Question:
libPinned~, Pinned~ project has no android libraries. (vs. PlusSample~ has)
So I cannot debug and run projects.
They does not have pom.xml (maybe is not maven...)
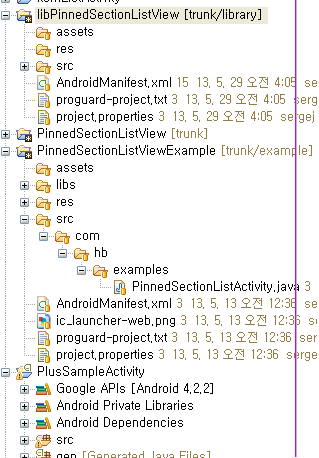
Answer: Looks like you're missing some project configuration files ... You could try <URL>:
'''
android update project --name libPinnedXYZ --target 17 --path .
'''
Then an Eclipse -> Clean should put you on track ...